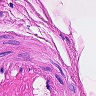
Metastatic tissue present: no